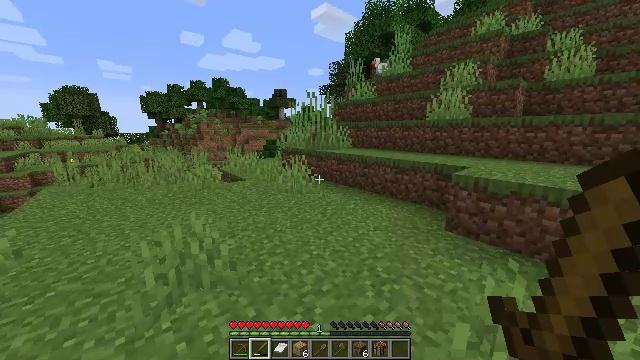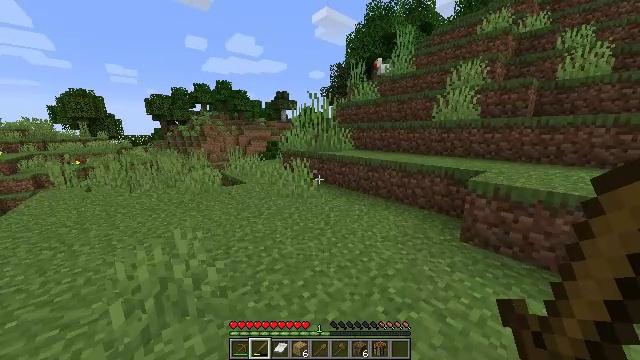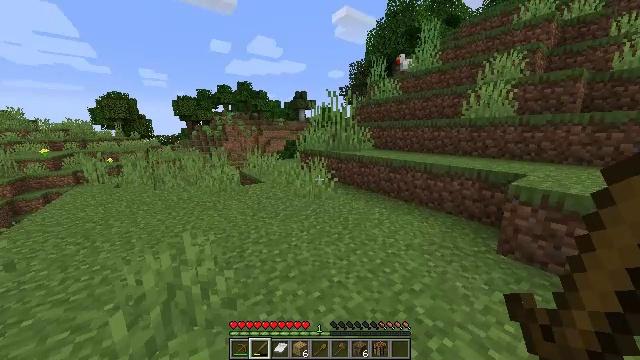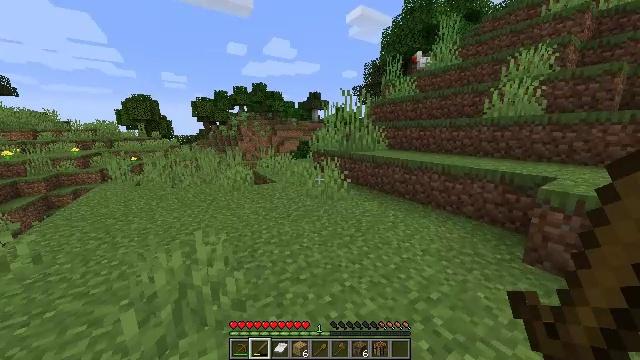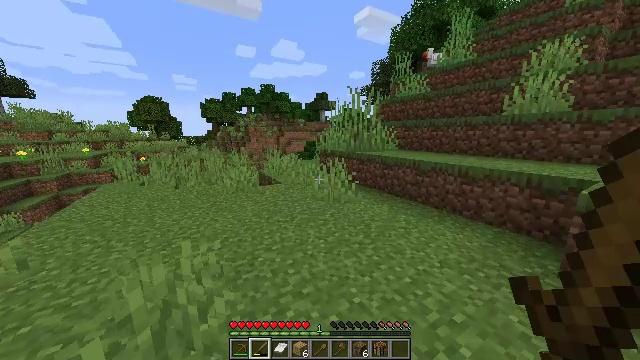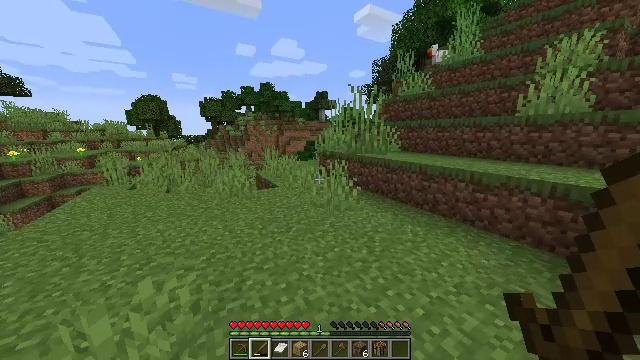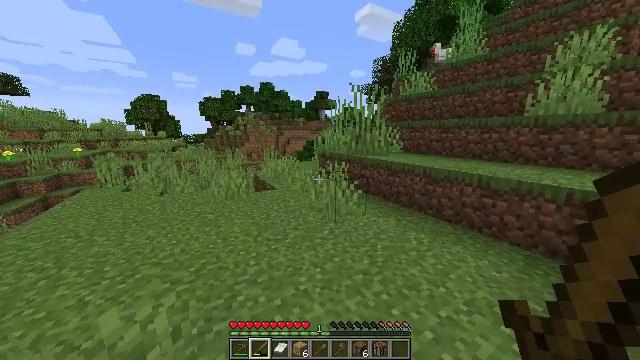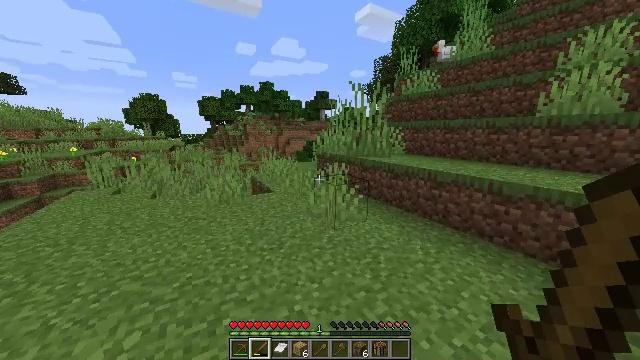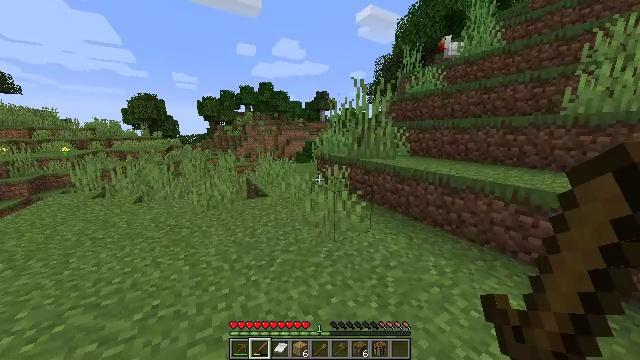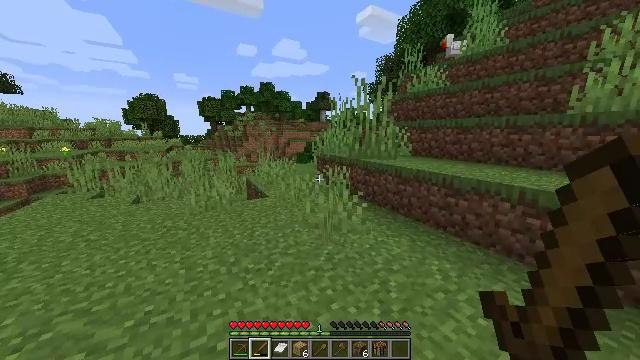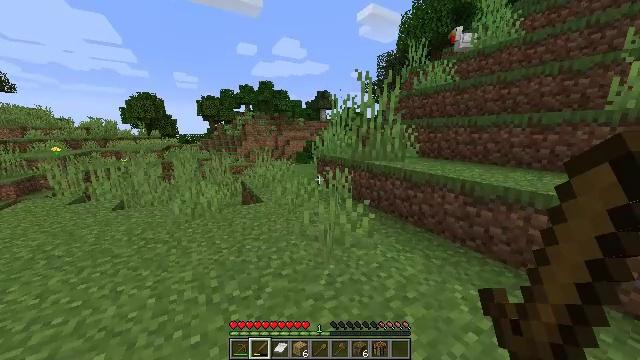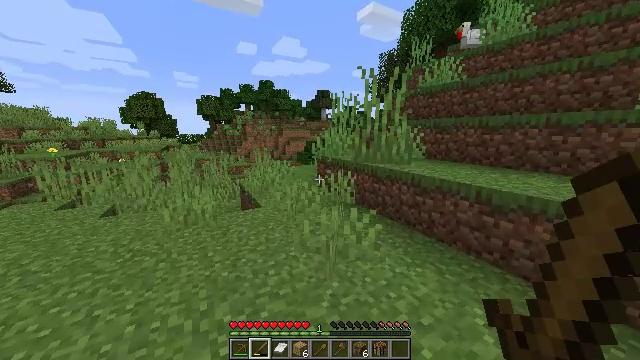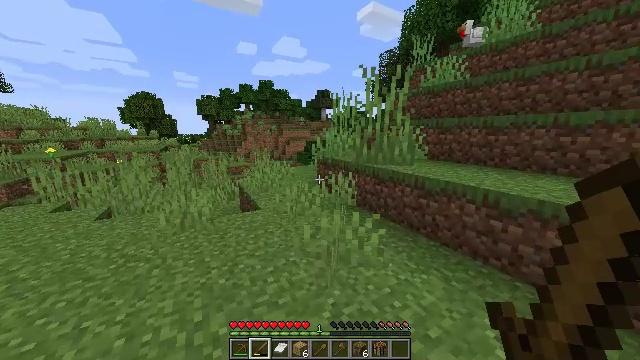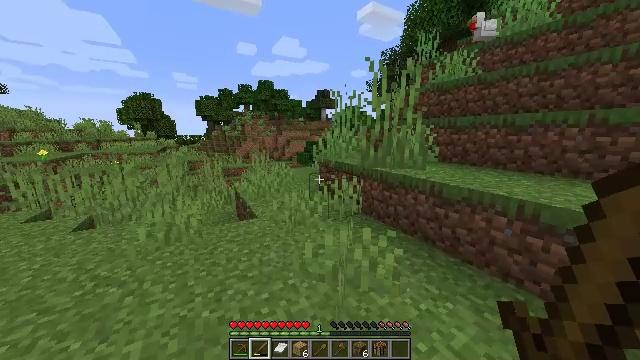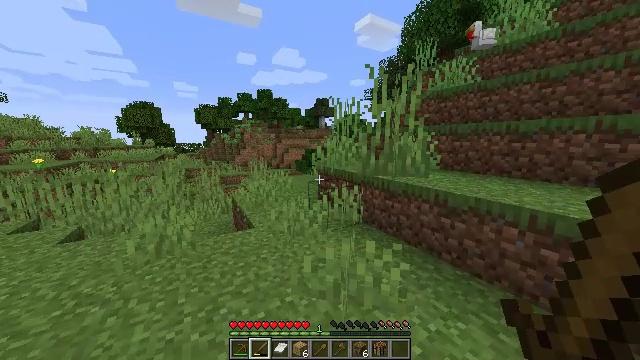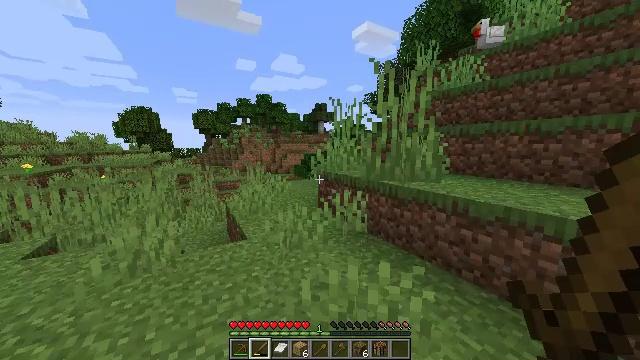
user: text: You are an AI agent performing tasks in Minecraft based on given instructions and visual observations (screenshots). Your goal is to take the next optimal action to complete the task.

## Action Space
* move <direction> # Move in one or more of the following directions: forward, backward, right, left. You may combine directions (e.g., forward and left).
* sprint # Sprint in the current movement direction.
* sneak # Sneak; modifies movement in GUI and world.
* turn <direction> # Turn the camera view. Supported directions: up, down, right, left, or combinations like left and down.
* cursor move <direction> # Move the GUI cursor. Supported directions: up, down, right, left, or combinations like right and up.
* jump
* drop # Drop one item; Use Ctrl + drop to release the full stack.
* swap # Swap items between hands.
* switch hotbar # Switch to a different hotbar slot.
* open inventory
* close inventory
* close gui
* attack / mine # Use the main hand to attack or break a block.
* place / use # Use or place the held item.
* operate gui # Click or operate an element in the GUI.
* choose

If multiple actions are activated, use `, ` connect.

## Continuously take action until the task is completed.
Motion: motion action
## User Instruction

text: Gather oak leaves by attacking.
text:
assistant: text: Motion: move forward, sprint
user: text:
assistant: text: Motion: move forward, sprint, turn left
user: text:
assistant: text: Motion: move forward, sprint, turn left
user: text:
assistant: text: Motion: move forward, sprint, turn left
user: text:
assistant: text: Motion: move forward, sprint
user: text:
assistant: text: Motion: move forward, sprint
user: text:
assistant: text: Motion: move forward, sprint
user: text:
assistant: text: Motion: move forward, sprint
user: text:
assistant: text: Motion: move forward, sprint
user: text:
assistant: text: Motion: move forward, sprint
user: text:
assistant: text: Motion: move forward, sprint
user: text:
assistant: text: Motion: move forward, sprint
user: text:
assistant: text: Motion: move forward, sprint
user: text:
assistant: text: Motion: move forward, sprint, turn up
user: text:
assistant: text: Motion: move forward, sprint, turn up
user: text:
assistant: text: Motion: move forward, sprint
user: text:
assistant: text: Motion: move forward, sprint
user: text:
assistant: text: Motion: move forward, sprint
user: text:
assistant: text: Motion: move forward, sprint
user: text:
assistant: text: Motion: move forward, sprint, turn left and down
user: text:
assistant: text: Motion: move forward, sprint, turn left and down
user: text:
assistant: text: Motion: move forward, sprint, turn left
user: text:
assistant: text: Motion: move forward, sprint, turn left
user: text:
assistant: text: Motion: move forward, sprint, turn left
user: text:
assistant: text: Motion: move forward, sprint, turn left
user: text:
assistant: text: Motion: move forward, sprint, turn left
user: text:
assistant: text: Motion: move forward, sprint
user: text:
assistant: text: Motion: move forward, sprint
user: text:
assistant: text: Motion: move forward, sprint
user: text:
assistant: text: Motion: move forward, sprint